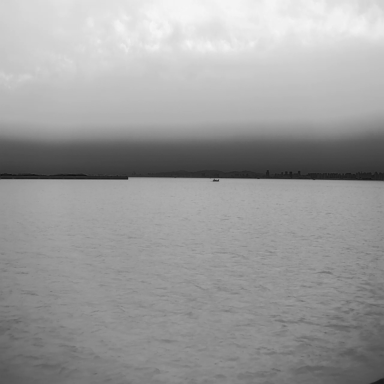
There are four bulk_carriers in the infrared image.